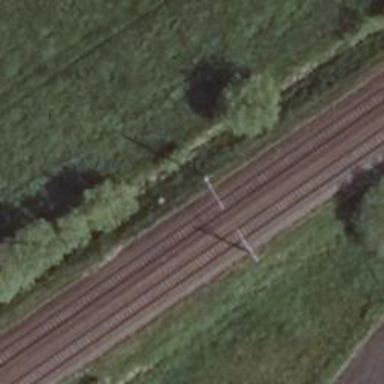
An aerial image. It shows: Railway milestone with catenary mast.